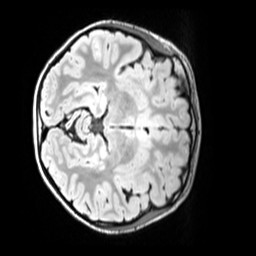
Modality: FLAIR
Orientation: axial
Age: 10
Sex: male
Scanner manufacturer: siemens
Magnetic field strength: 3 T
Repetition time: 5 s
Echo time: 0.388 s